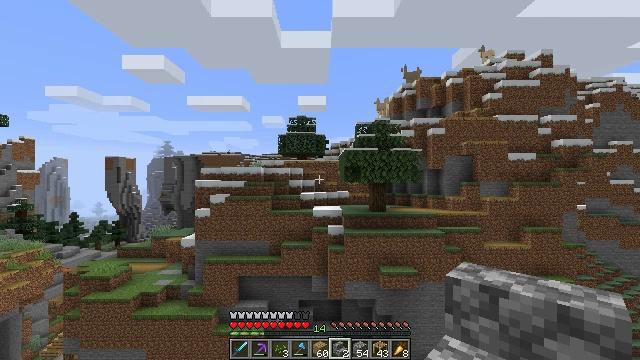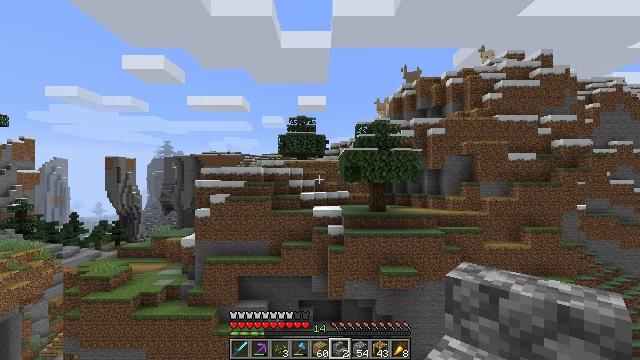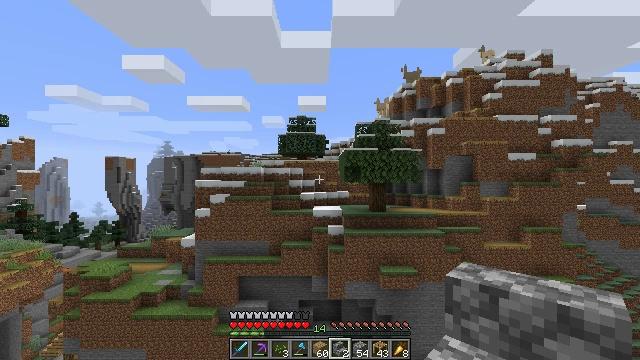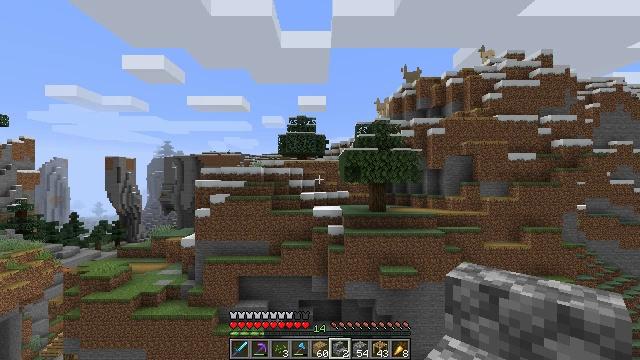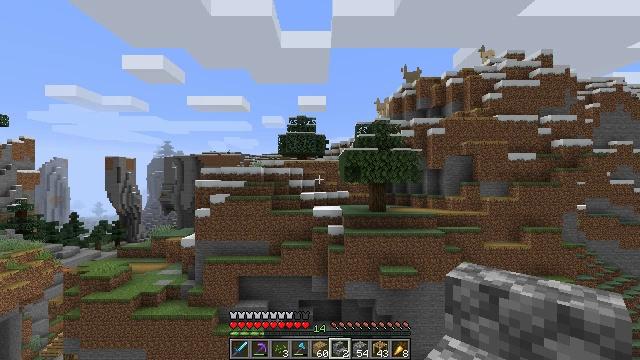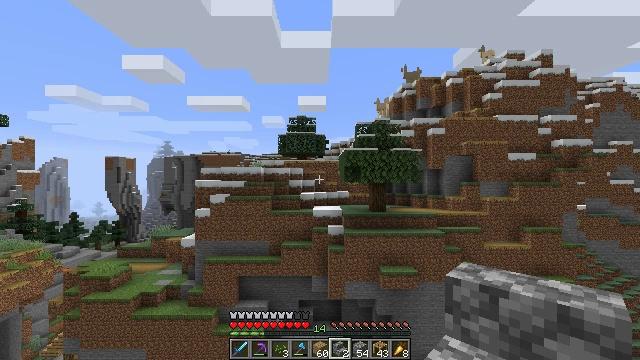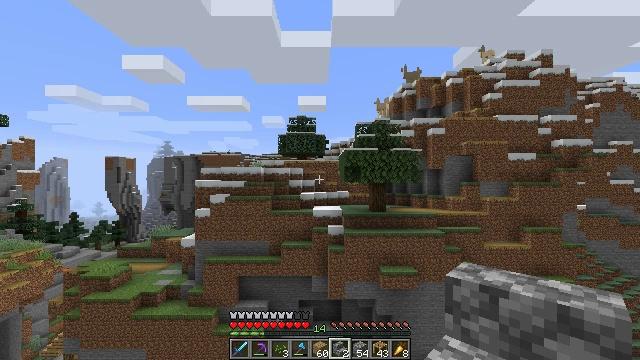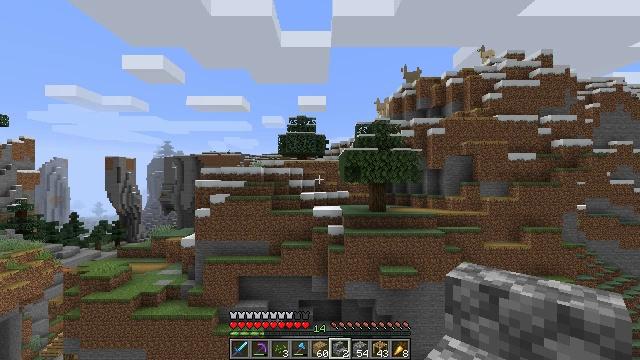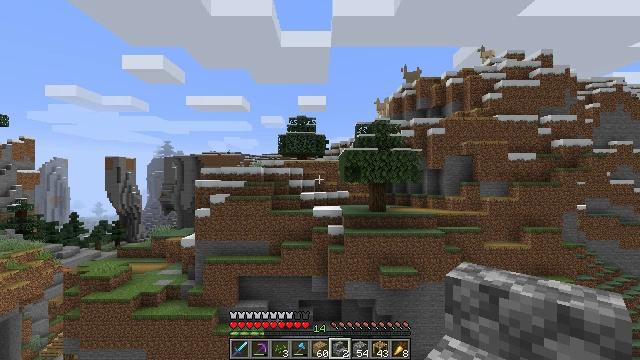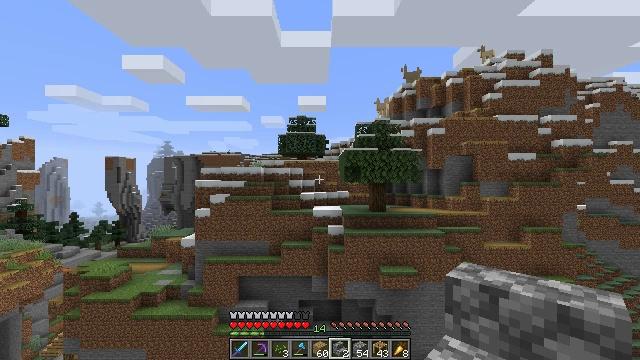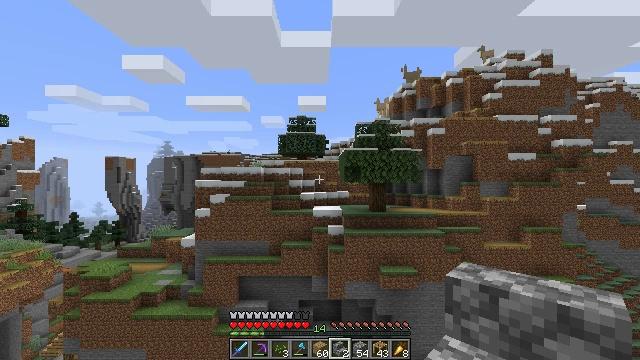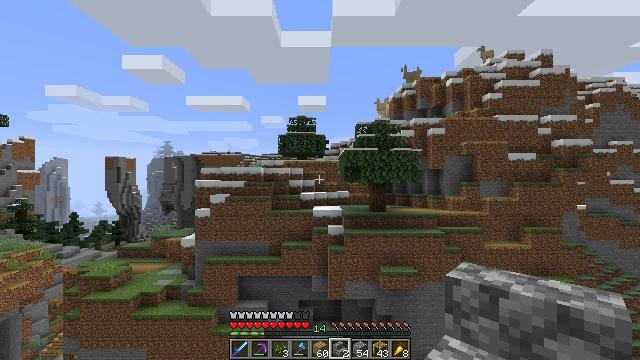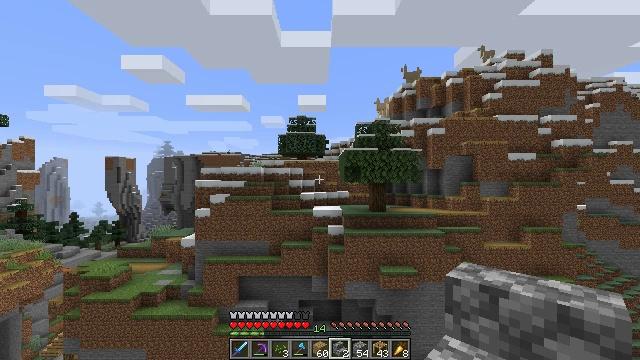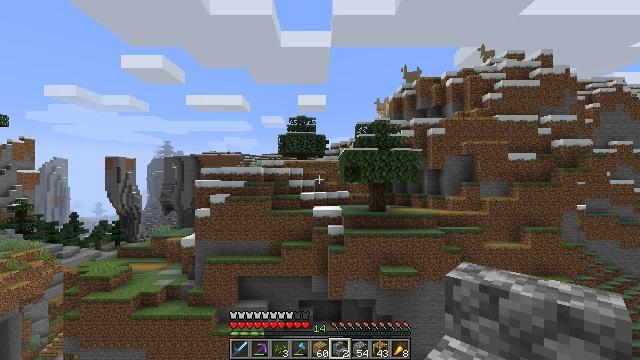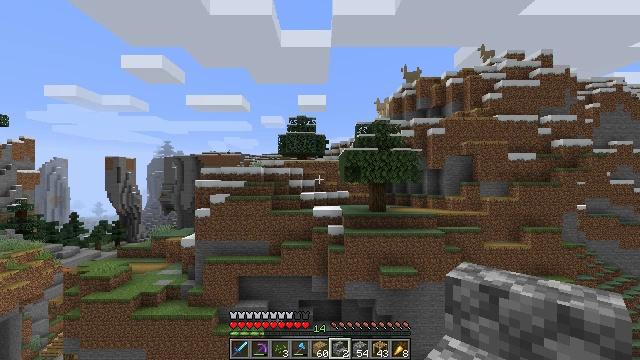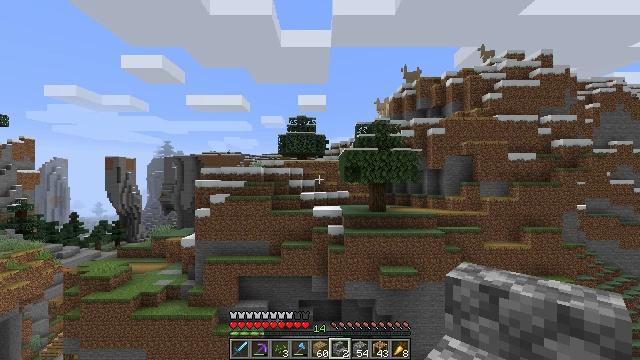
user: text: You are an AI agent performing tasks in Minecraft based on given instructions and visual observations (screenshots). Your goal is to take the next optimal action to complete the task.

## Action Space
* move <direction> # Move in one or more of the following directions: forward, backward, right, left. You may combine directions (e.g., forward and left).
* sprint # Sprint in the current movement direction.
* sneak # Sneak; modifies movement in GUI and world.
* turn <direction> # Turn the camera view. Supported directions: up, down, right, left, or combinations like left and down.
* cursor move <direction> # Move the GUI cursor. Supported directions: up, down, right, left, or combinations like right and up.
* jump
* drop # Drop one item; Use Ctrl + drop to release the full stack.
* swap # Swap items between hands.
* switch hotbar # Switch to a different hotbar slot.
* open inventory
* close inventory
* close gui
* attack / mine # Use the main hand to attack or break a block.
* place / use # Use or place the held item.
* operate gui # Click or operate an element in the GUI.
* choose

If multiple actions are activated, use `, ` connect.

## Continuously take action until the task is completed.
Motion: motion action
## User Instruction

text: Retrieve scaffolding from a build site.
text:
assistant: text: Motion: no_op
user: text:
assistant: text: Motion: no_op
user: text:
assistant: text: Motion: no_op
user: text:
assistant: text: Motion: no_op
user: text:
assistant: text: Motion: no_op
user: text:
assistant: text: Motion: no_op
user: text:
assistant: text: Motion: no_op
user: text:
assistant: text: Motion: no_op
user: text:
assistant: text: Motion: no_op
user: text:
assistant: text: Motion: no_op
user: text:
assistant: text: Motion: no_op
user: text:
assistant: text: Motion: no_op
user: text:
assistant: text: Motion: no_op
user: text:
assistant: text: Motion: no_op
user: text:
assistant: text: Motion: no_op
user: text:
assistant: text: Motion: no_op
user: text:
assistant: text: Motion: no_op
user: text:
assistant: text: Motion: no_op
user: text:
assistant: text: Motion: no_op
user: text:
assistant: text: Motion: no_op
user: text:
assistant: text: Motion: no_op
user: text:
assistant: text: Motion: no_op
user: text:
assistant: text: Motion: no_op
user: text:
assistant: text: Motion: no_op
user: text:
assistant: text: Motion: no_op
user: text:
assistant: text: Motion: no_op
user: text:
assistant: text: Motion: no_op
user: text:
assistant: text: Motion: no_op
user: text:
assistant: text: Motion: no_op
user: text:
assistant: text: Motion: no_op